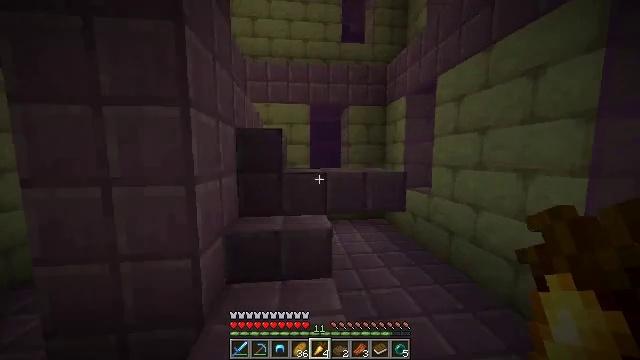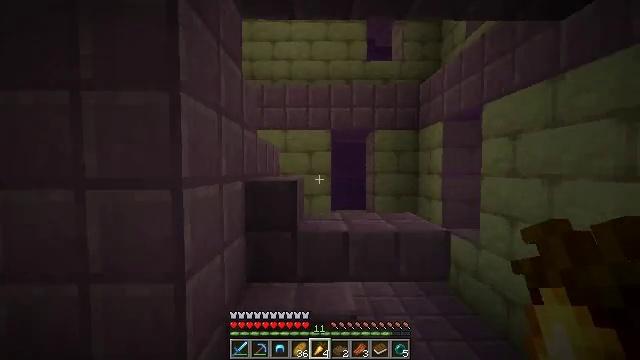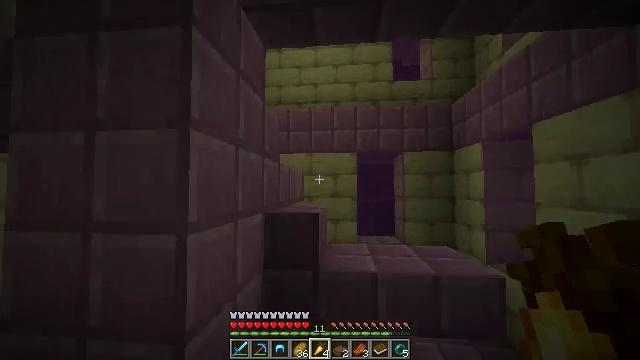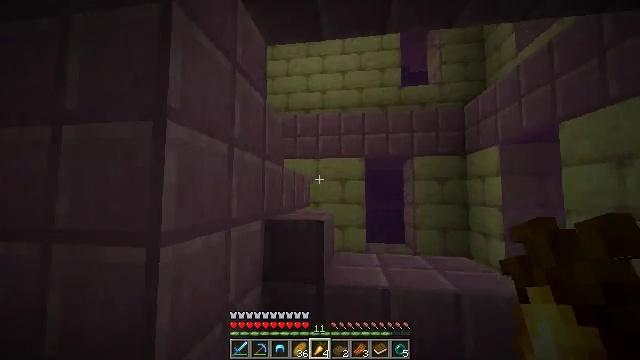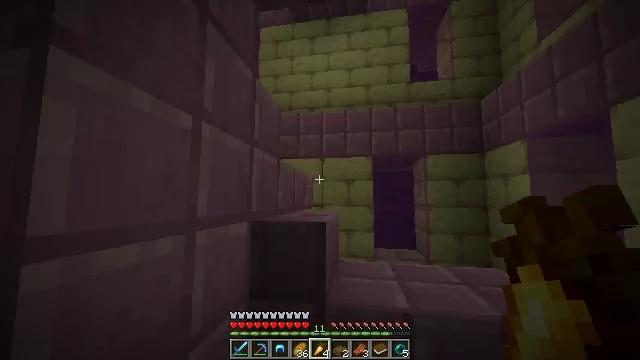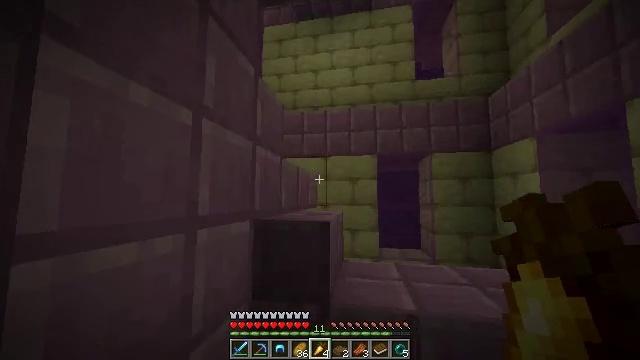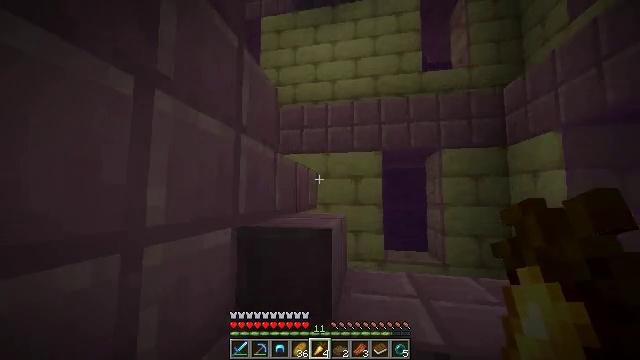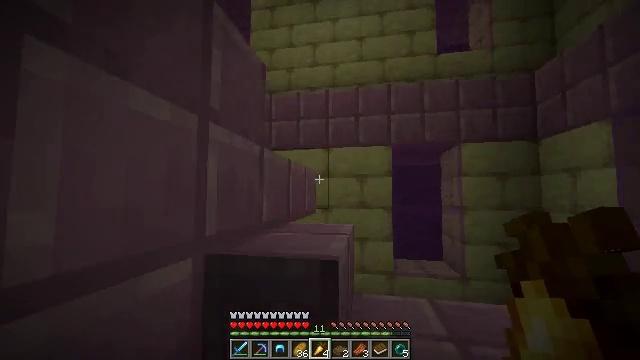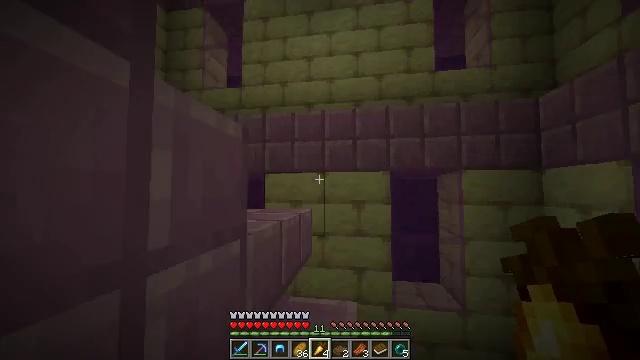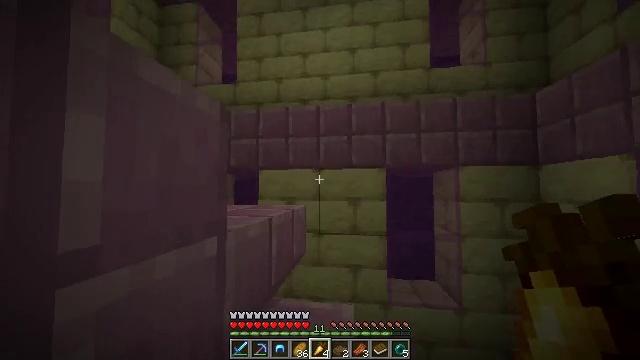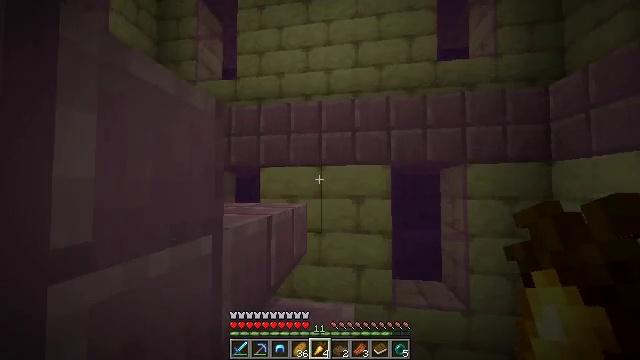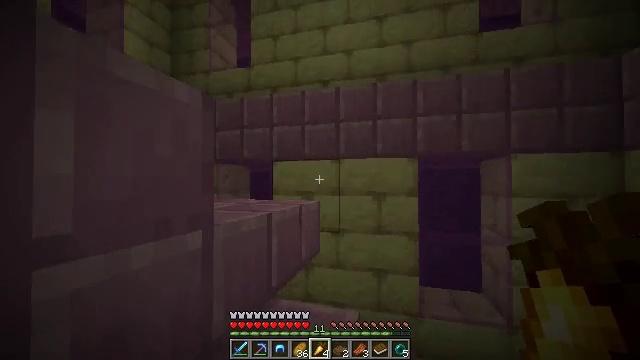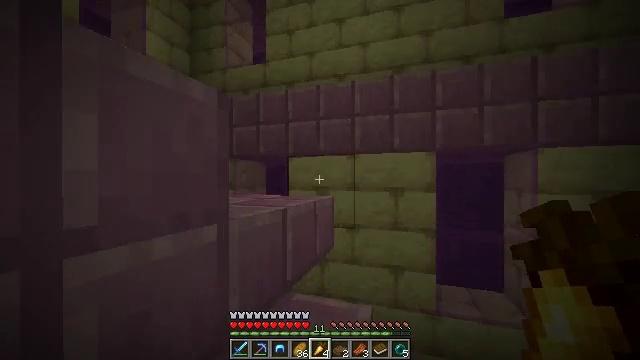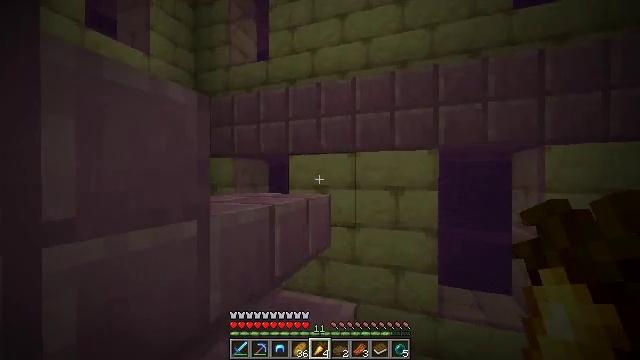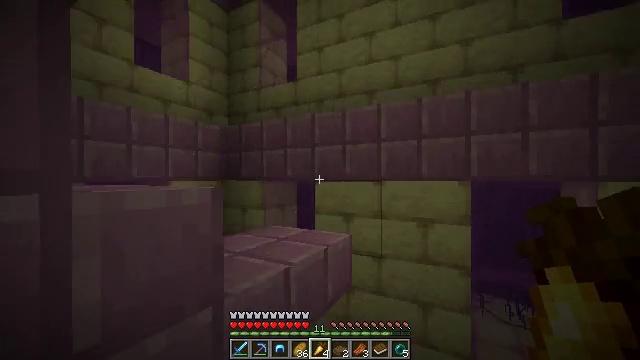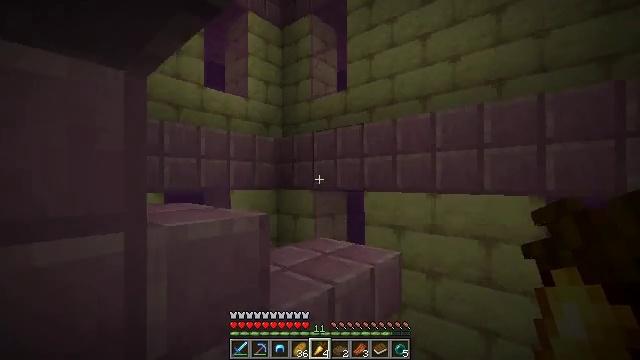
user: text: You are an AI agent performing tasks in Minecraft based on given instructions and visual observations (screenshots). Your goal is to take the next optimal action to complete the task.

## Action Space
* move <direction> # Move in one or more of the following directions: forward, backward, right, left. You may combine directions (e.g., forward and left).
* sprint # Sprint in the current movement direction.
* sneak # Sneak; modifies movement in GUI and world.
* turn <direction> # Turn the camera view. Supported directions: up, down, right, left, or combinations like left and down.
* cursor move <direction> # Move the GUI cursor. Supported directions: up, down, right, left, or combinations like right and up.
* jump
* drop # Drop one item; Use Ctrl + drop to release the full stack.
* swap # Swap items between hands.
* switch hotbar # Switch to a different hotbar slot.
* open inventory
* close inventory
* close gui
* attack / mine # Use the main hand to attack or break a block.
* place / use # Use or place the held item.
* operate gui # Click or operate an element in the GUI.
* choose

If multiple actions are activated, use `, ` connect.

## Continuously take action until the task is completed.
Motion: motion action
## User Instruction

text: Retrieve the ender chest safely.
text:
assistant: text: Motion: move forward, sprint, turn left and up
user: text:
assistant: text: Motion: move forward, sprint, turn left and up
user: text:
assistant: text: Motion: move forward, sprint, turn left and up
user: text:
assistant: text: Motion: move forward, sprint, turn left
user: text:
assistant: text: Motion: move forward, sprint, turn left
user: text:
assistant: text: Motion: move forward, sprint
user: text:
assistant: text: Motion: move forward, sprint
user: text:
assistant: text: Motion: move forward, sprint, turn right and down
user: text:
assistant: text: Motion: move forward and move right, sprint, turn right
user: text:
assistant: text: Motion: move forward and move right, sprint, turn left
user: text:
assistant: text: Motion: move forward and move right, sprint, turn left and down
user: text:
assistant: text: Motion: move forward and move right, turn left and down
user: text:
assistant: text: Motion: move forward and move right, turn left
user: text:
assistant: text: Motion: move right, turn left
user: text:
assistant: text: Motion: turn left
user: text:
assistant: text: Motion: turn left and up
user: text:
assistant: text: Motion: move forward, turn left
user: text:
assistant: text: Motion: move forward
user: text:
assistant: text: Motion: move forward
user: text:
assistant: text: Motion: move forward
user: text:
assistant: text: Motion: move forward
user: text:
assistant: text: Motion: move forward
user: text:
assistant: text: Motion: move forward
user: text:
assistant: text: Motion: move forward and move right
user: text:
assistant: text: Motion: move forward and move right, turn left
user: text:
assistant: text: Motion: move forward and move right, turn left
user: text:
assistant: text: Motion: move forward, turn left
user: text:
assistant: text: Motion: move forward, turn left
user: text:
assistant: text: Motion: move forward, turn left
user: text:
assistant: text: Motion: move forward